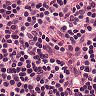
Metastatic tissue present: no